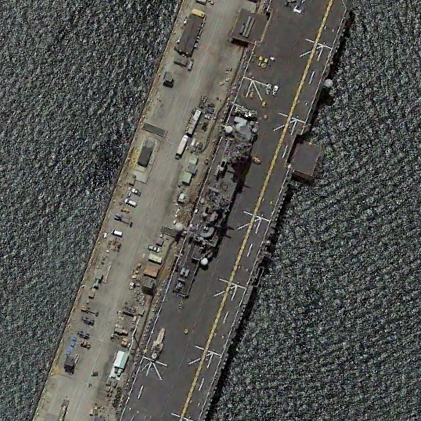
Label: Wasp-class_assault_ship